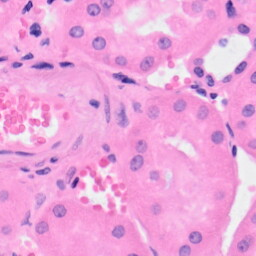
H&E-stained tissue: Kidney